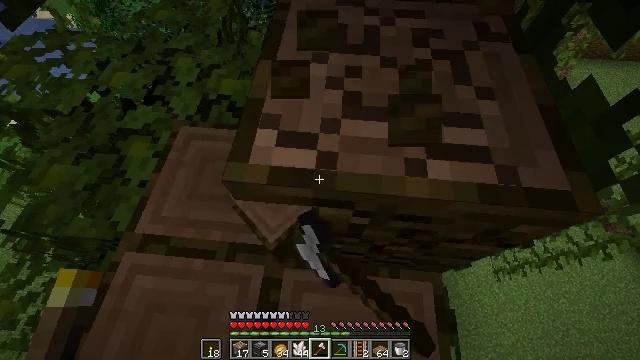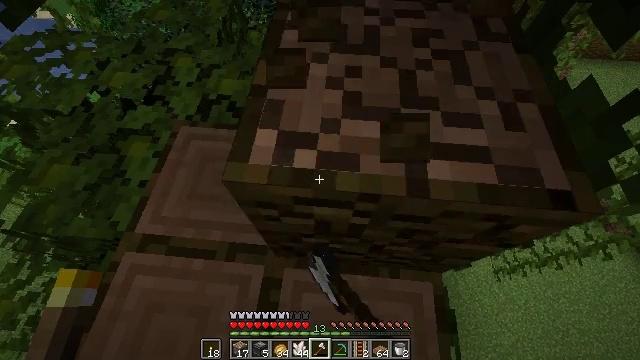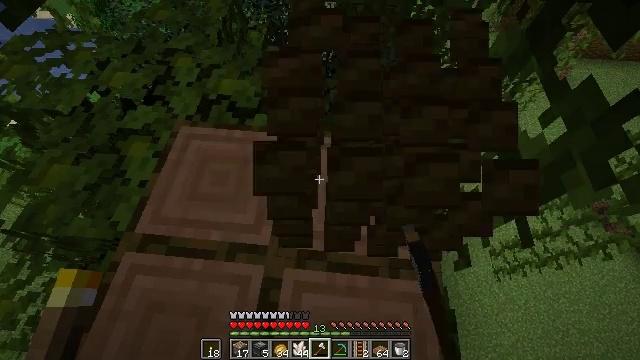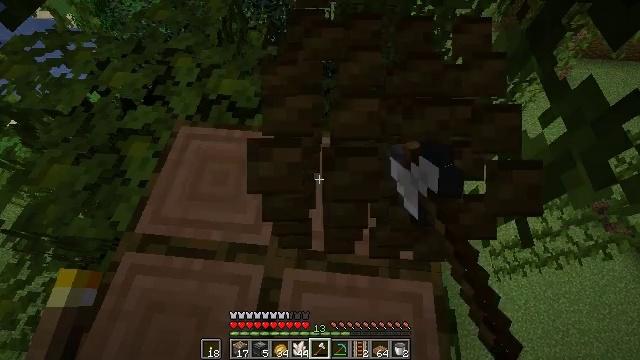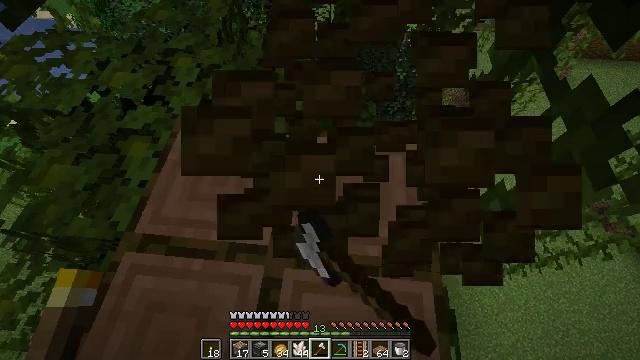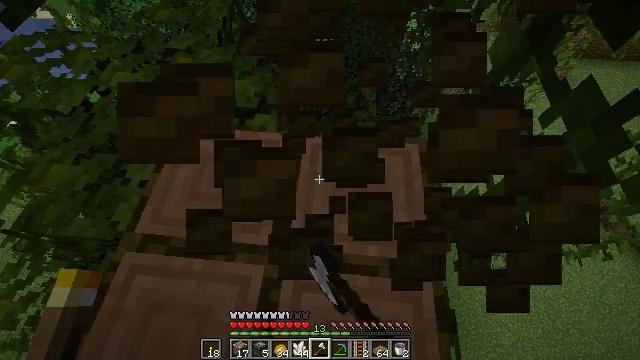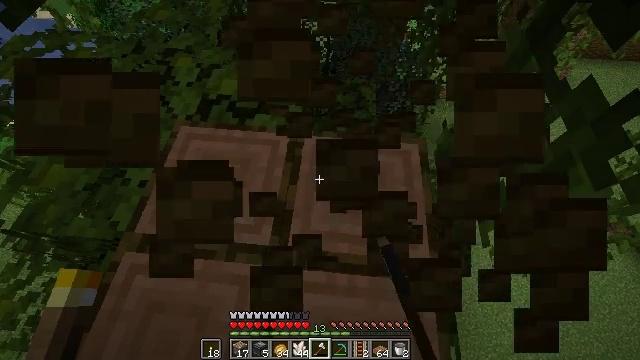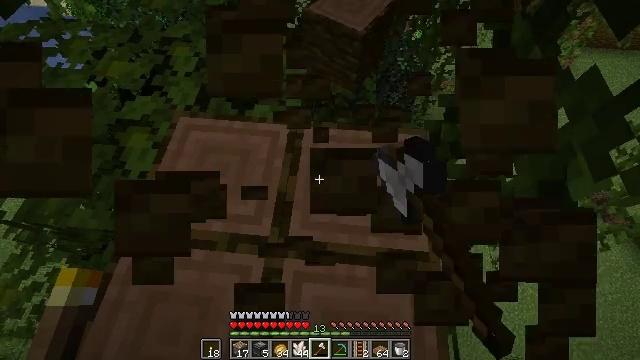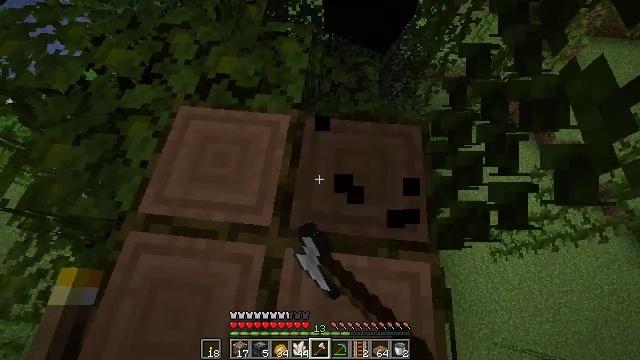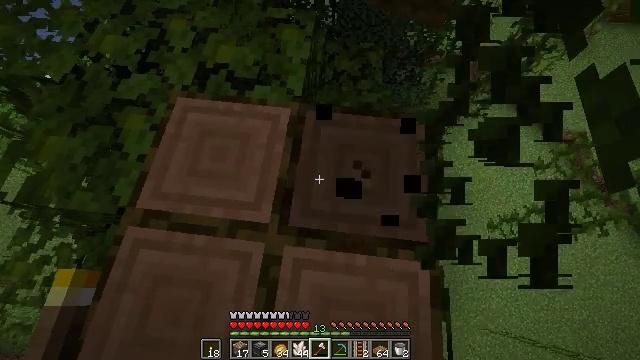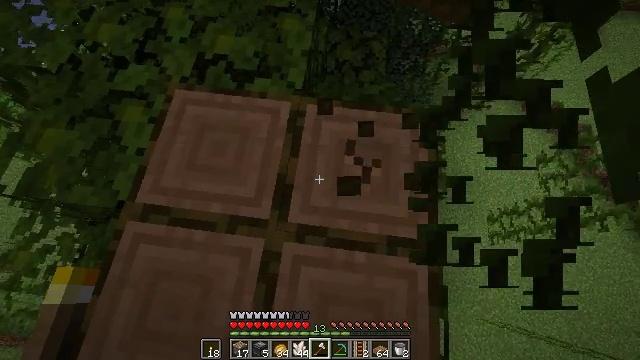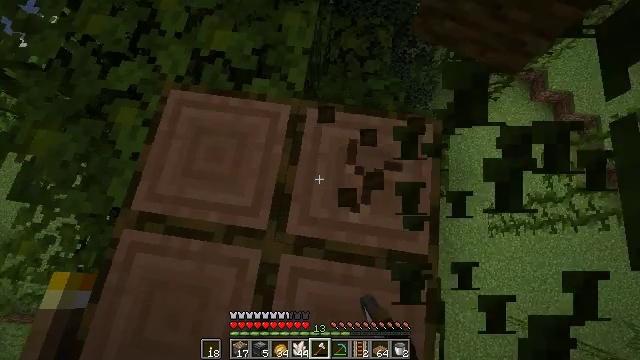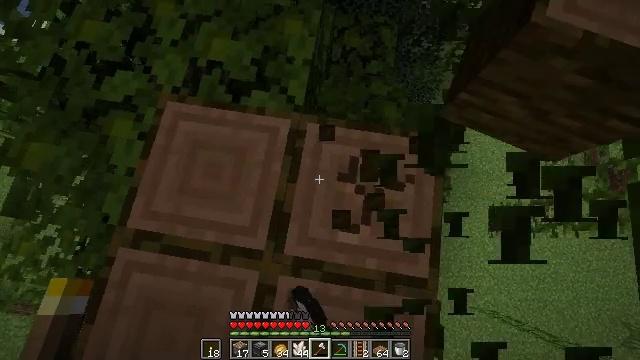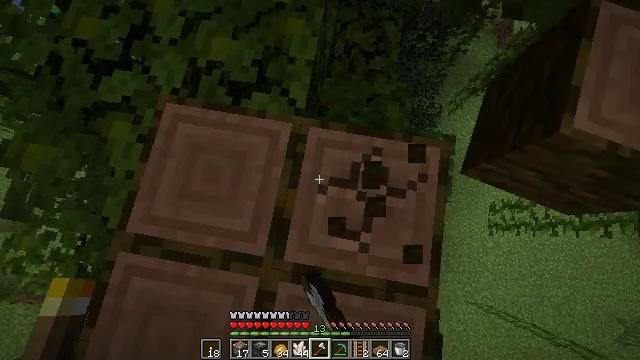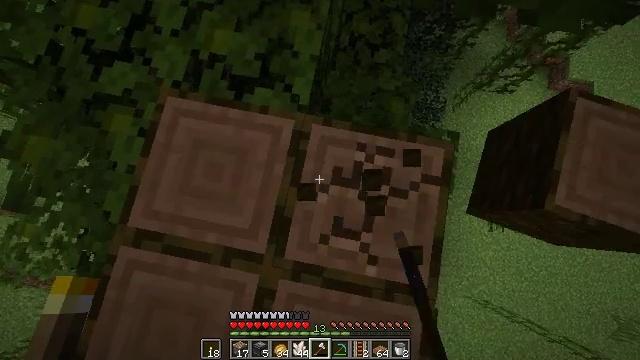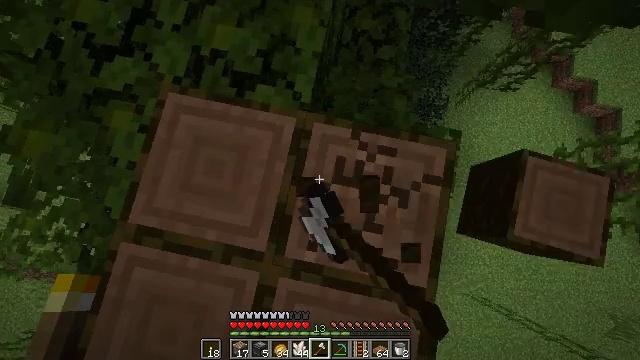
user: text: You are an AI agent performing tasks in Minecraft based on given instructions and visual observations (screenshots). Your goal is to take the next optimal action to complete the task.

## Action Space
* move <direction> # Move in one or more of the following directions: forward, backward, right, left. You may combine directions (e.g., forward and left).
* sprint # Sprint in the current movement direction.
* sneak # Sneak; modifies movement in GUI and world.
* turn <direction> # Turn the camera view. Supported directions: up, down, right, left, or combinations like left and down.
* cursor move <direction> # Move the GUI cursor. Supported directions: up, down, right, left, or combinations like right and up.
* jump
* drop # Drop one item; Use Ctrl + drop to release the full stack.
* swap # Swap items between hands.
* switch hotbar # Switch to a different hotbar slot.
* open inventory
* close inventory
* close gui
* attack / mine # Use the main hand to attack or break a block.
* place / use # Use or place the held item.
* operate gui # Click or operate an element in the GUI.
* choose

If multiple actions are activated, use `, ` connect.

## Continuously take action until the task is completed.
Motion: motion action
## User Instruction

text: Break the jungle log to gather wood.
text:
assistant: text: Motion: attack / mine
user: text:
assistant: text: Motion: attack / mine
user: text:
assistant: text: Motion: attack / mine
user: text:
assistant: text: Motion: attack / mine
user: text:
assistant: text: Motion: attack / mine
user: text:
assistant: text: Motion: attack / mine
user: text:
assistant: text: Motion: turn down, attack / mine
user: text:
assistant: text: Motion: turn down, attack / mine
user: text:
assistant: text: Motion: move forward, turn down, attack / mine
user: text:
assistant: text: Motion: move forward, turn down, attack / mine
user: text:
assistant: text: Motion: move forward, turn left and down, attack / mine
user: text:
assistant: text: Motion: turn down, attack / mine
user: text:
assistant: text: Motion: turn down, attack / mine
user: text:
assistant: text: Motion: turn left and down, attack / mine
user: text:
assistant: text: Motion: turn down, attack / mine
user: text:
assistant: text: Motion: turn down, attack / mine
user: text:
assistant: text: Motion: turn left and down, attack / mine
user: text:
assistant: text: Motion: turn left and down, attack / mine
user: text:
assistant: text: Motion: turn left, attack / mine
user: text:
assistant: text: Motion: turn left and up, attack / mine
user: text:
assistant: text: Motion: turn left and up, attack / mine
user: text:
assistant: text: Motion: turn left and up, attack / mine
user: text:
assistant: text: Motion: attack / mine
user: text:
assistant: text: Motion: attack / mine
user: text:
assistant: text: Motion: attack / mine
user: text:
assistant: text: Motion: attack / mine
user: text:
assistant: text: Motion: attack / mine
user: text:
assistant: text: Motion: attack / mine
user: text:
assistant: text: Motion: attack / mine
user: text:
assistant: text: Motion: attack / mine